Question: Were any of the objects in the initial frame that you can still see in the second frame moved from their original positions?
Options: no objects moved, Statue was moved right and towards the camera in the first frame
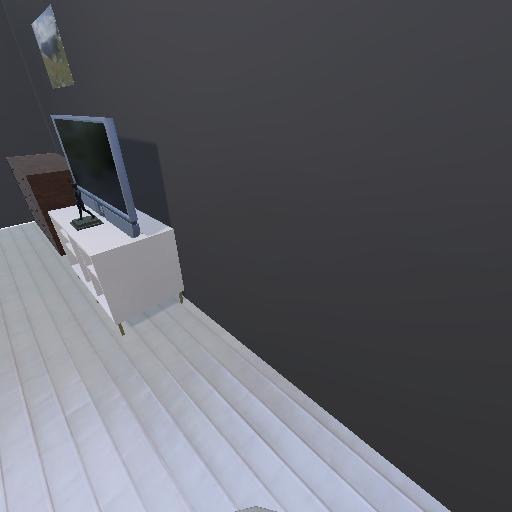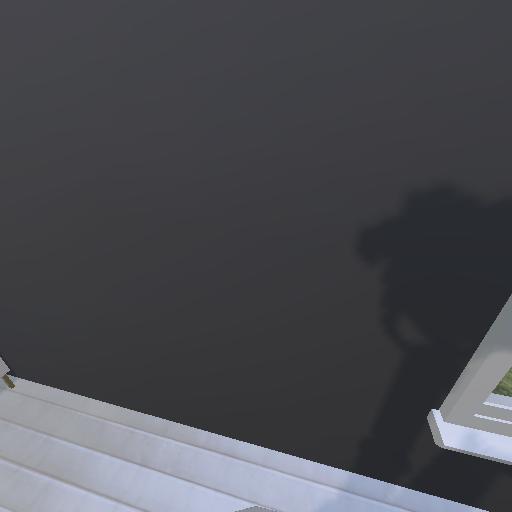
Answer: no objects moved